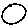
Label: circle